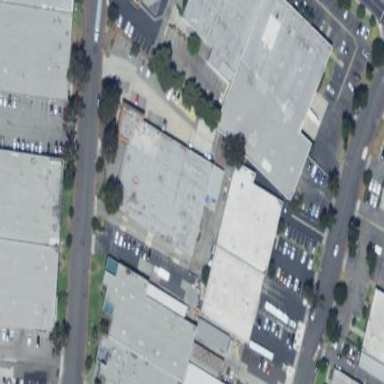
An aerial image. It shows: Industrial building.